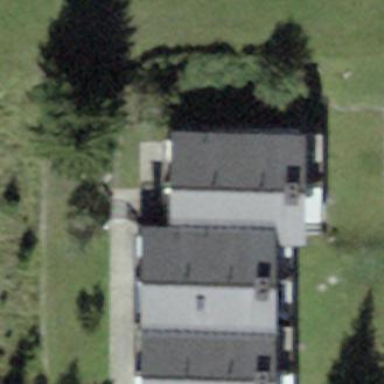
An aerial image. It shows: Gabled building with the roof oriented along its structure.